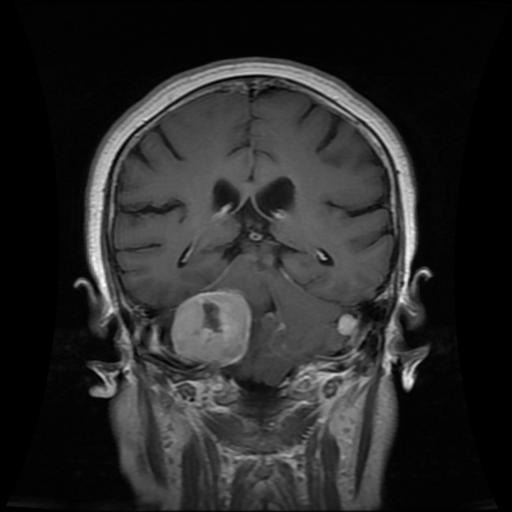
Label: meningioma